Question:
This might be a silly thing but how is this possible that compiler will show this while 'Long.Max = 9223372036854775807' ?
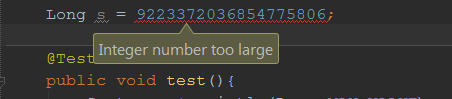
Answer: You must have 'Long' literals in Java ending with an 'L', adding an 'L' to your integer will correct your issue, like so: 'Long s = 9223372036854775806L'
This is because by default Java interprets all integers as 32-bit ('int'), the suffix 'L' ensures that your integer is interpreted as 64-bit.